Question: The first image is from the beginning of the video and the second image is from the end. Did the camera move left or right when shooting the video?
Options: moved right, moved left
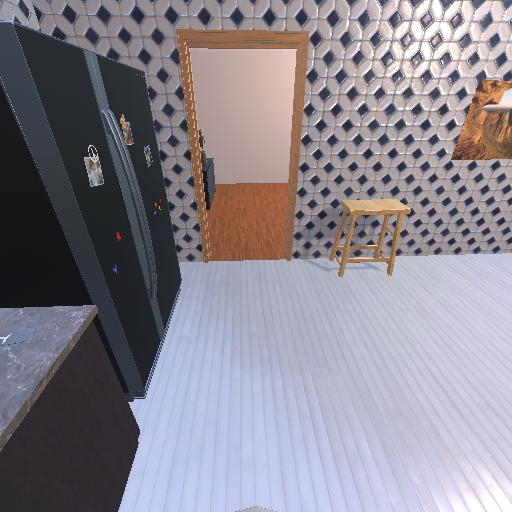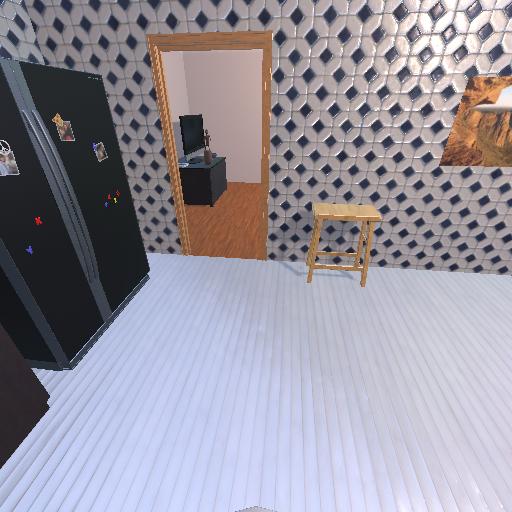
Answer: moved right